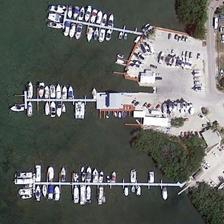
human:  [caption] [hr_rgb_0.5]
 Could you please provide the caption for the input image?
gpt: this is a big lake .

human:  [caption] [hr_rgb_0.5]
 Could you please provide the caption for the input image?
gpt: this is a big lake .

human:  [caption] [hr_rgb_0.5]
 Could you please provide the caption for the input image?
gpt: the water is blue and the ground is green .

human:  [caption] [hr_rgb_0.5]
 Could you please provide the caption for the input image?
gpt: the water is blue and the ground is green .

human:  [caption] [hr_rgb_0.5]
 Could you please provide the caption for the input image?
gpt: this is a big lake .